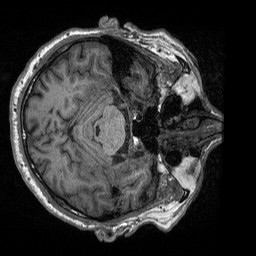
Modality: T1w
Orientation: axial
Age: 59
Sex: male
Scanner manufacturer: siemens
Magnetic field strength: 3 T
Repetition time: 2.4 s
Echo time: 0.00226 s